Question: I'm writing a GUI in Swing where I want to do a file chooser that is in the main window, looking something like the image below:

while there seem to be quite a few tutorials on how to write a popup file chooser, i don't see much information on how this type of chooser might be accomplished in swing.
also sorry if this has been asked before, i did a good bit of searching around and wan't able to find anything else..
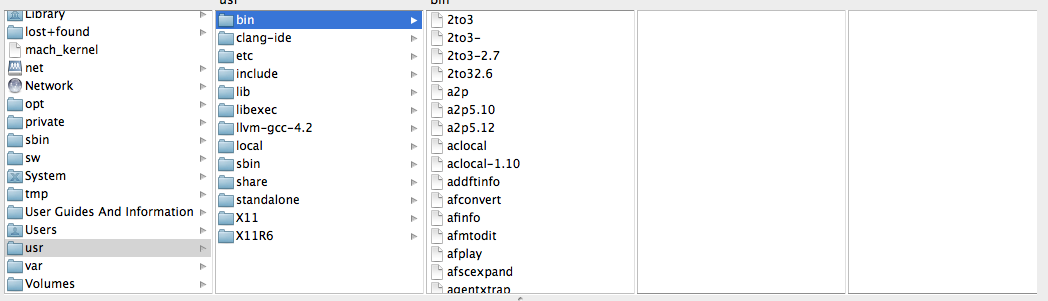
Answer: <URL> actually extends JComponent, so you can use like any other component. Here is an example with in-pane file choosers:
'''
public class TestInPaneChoosers {
public static void main(String[] args) {
EventQueue.invokeLater(new Runnable() {
@Override
public void run() {
buildFrame();
}
});
}
private static void buildFrame() {
JFrame f = new JFrame("Test");
f.setDefaultCloseOperation(WindowConstants.EXIT_ON_CLOSE);
f.setLayout(new FlowLayout());
f.add(new JFileChooser());
f.add(new JFileChooser());
f.pack();
f.setLocationRelativeTo(null);
f.setVisible(true);
}
}
'''